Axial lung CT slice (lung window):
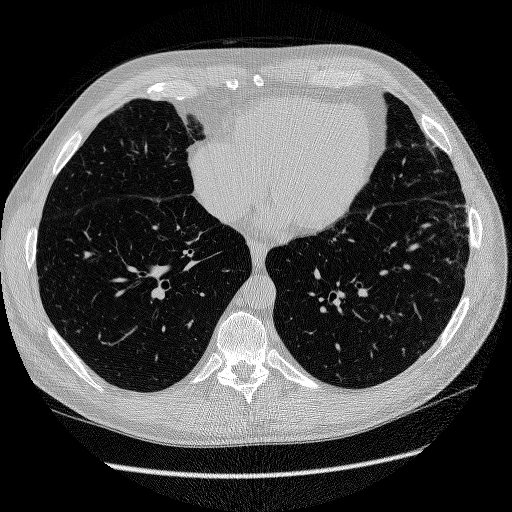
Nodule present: no